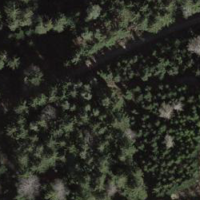
EUNIS habitat code: 43
Species observed at this site:
Vaccinium myrtillus